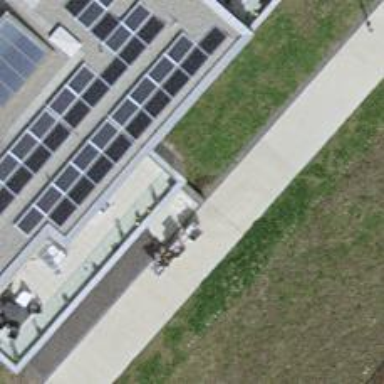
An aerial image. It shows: Concrete bench.